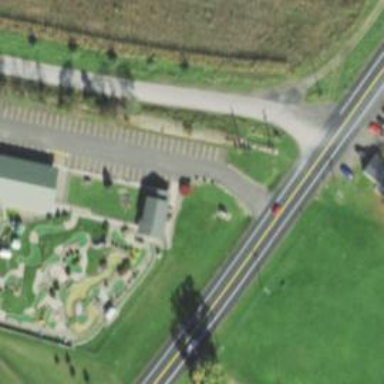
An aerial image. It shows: Miniature golf leisure land.